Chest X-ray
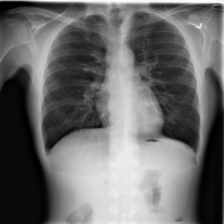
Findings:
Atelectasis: negative
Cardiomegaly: negative
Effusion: negative
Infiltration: negative
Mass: negative
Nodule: negative
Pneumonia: positive
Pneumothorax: negative
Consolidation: negative
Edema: negative
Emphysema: negative
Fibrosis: negative
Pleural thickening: negative
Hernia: negative